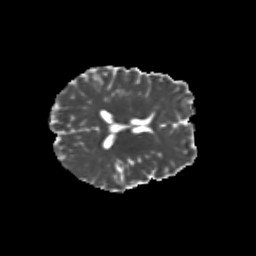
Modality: MD
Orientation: axial
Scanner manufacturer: siemens
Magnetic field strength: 3 T
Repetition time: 9.2 s
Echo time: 0.084 s